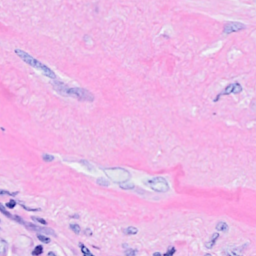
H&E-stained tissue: Breast